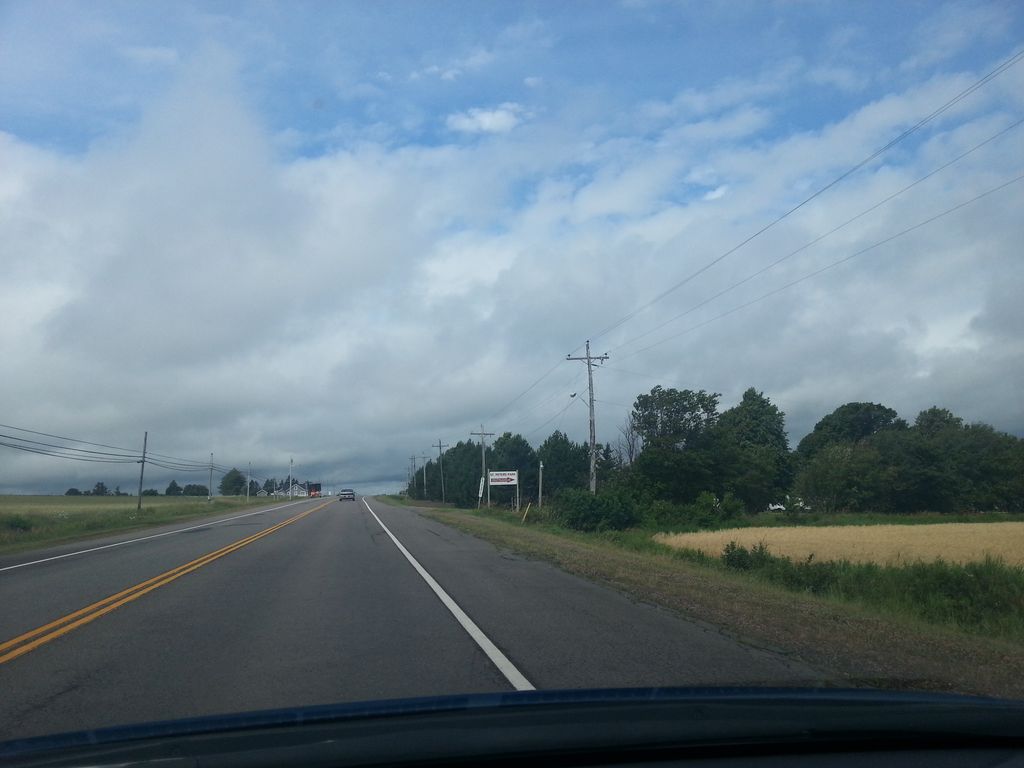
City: charlottetown